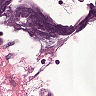
Metastatic tissue present: no